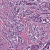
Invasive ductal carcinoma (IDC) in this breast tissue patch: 1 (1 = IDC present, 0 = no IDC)